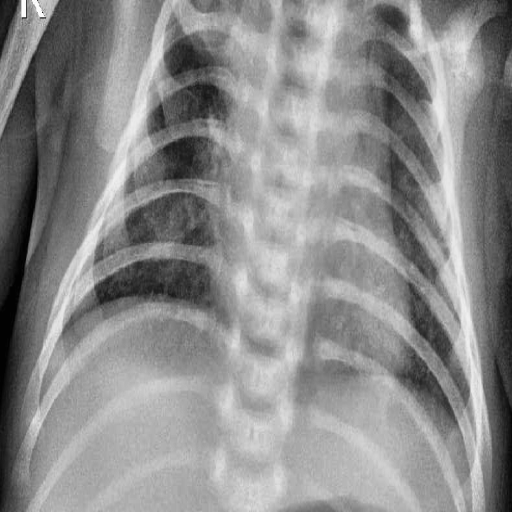
Finding: PNEUMONIA